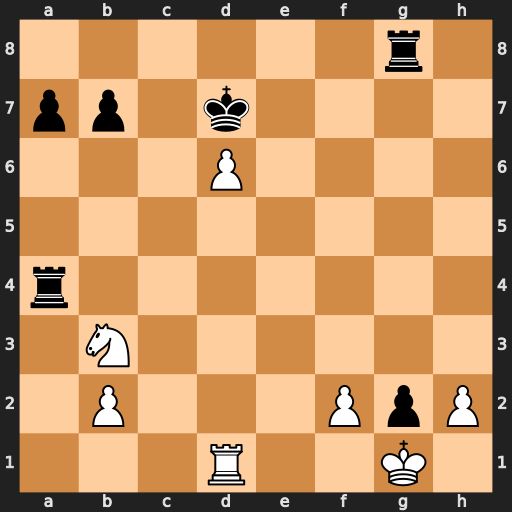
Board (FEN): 6r1/pp1k4/3P4/8/r7/1N6/1P3PpP/3R2K1
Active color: w
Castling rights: -
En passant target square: -
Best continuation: Nc5+ Kc6 Nxa4